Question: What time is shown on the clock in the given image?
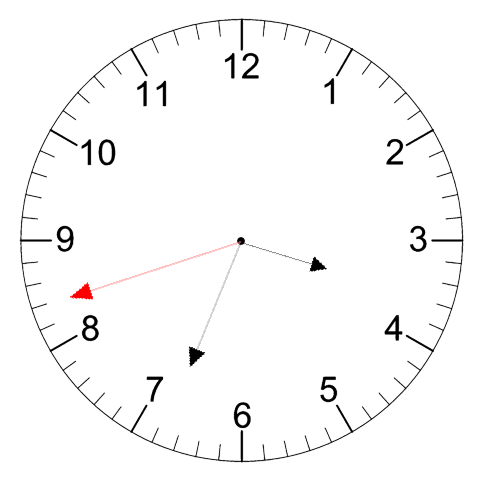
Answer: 03:33:42